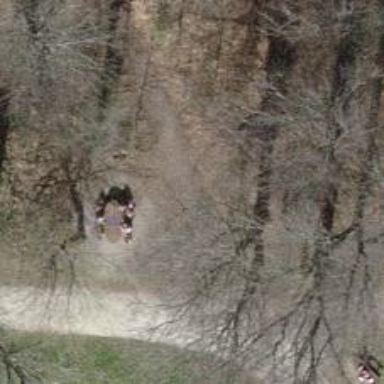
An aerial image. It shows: Bench for seating.